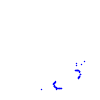
Particle: proton